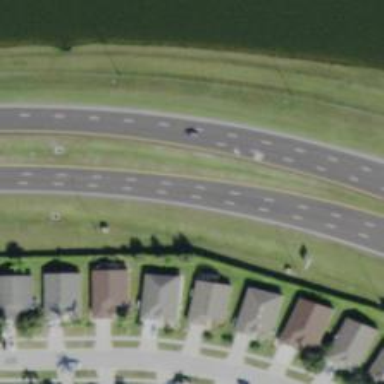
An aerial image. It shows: Asphalt road classified as primary highway with expressway characteristics.